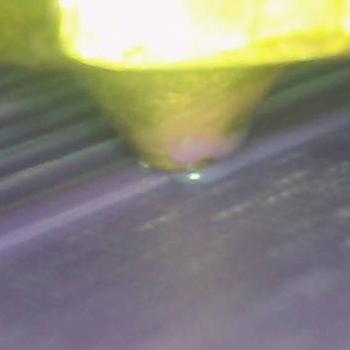
Flow rate: 112%